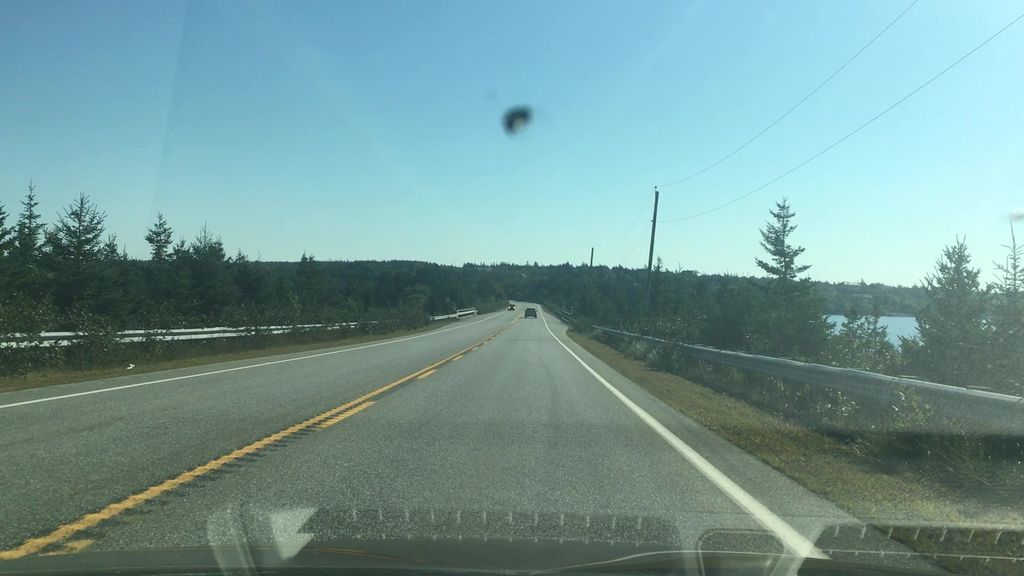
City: halifax